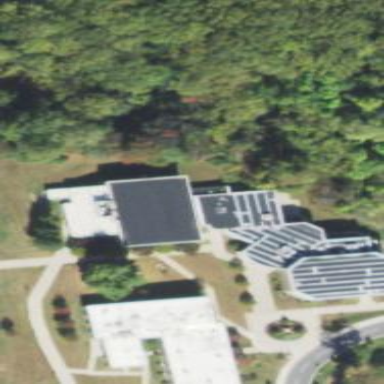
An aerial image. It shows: School building.